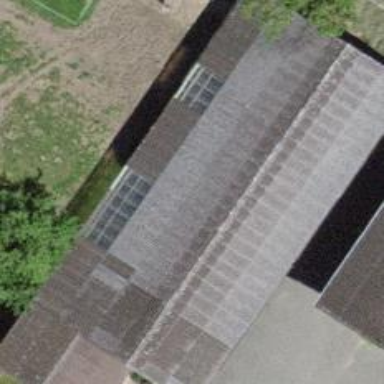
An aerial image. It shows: Rural barn.